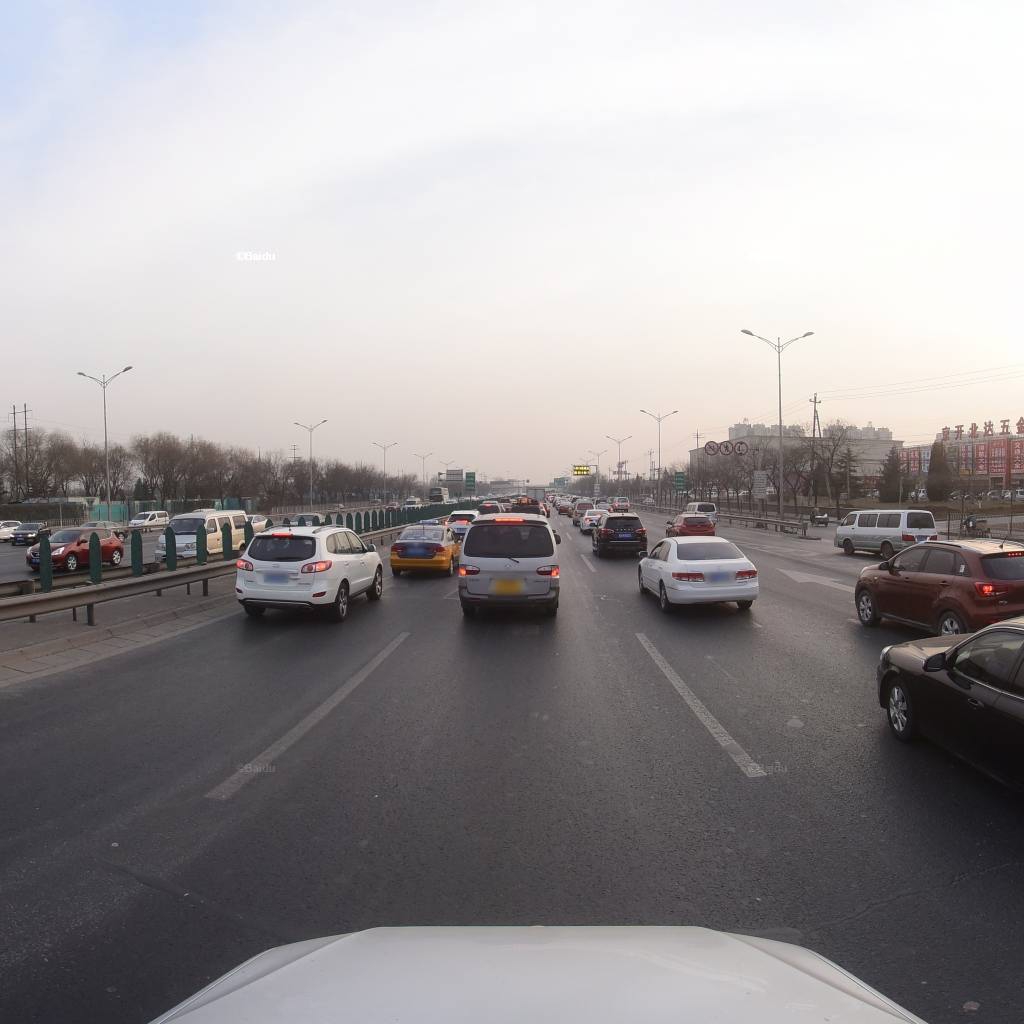
Region: Fengtai
Road damage annotations: transverse patch, transverse crack